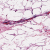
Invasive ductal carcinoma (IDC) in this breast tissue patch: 0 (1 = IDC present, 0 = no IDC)